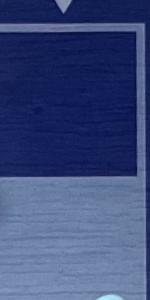
Label: Empty